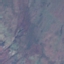
Land use / land cover: HerbaceousVegetation